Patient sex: F
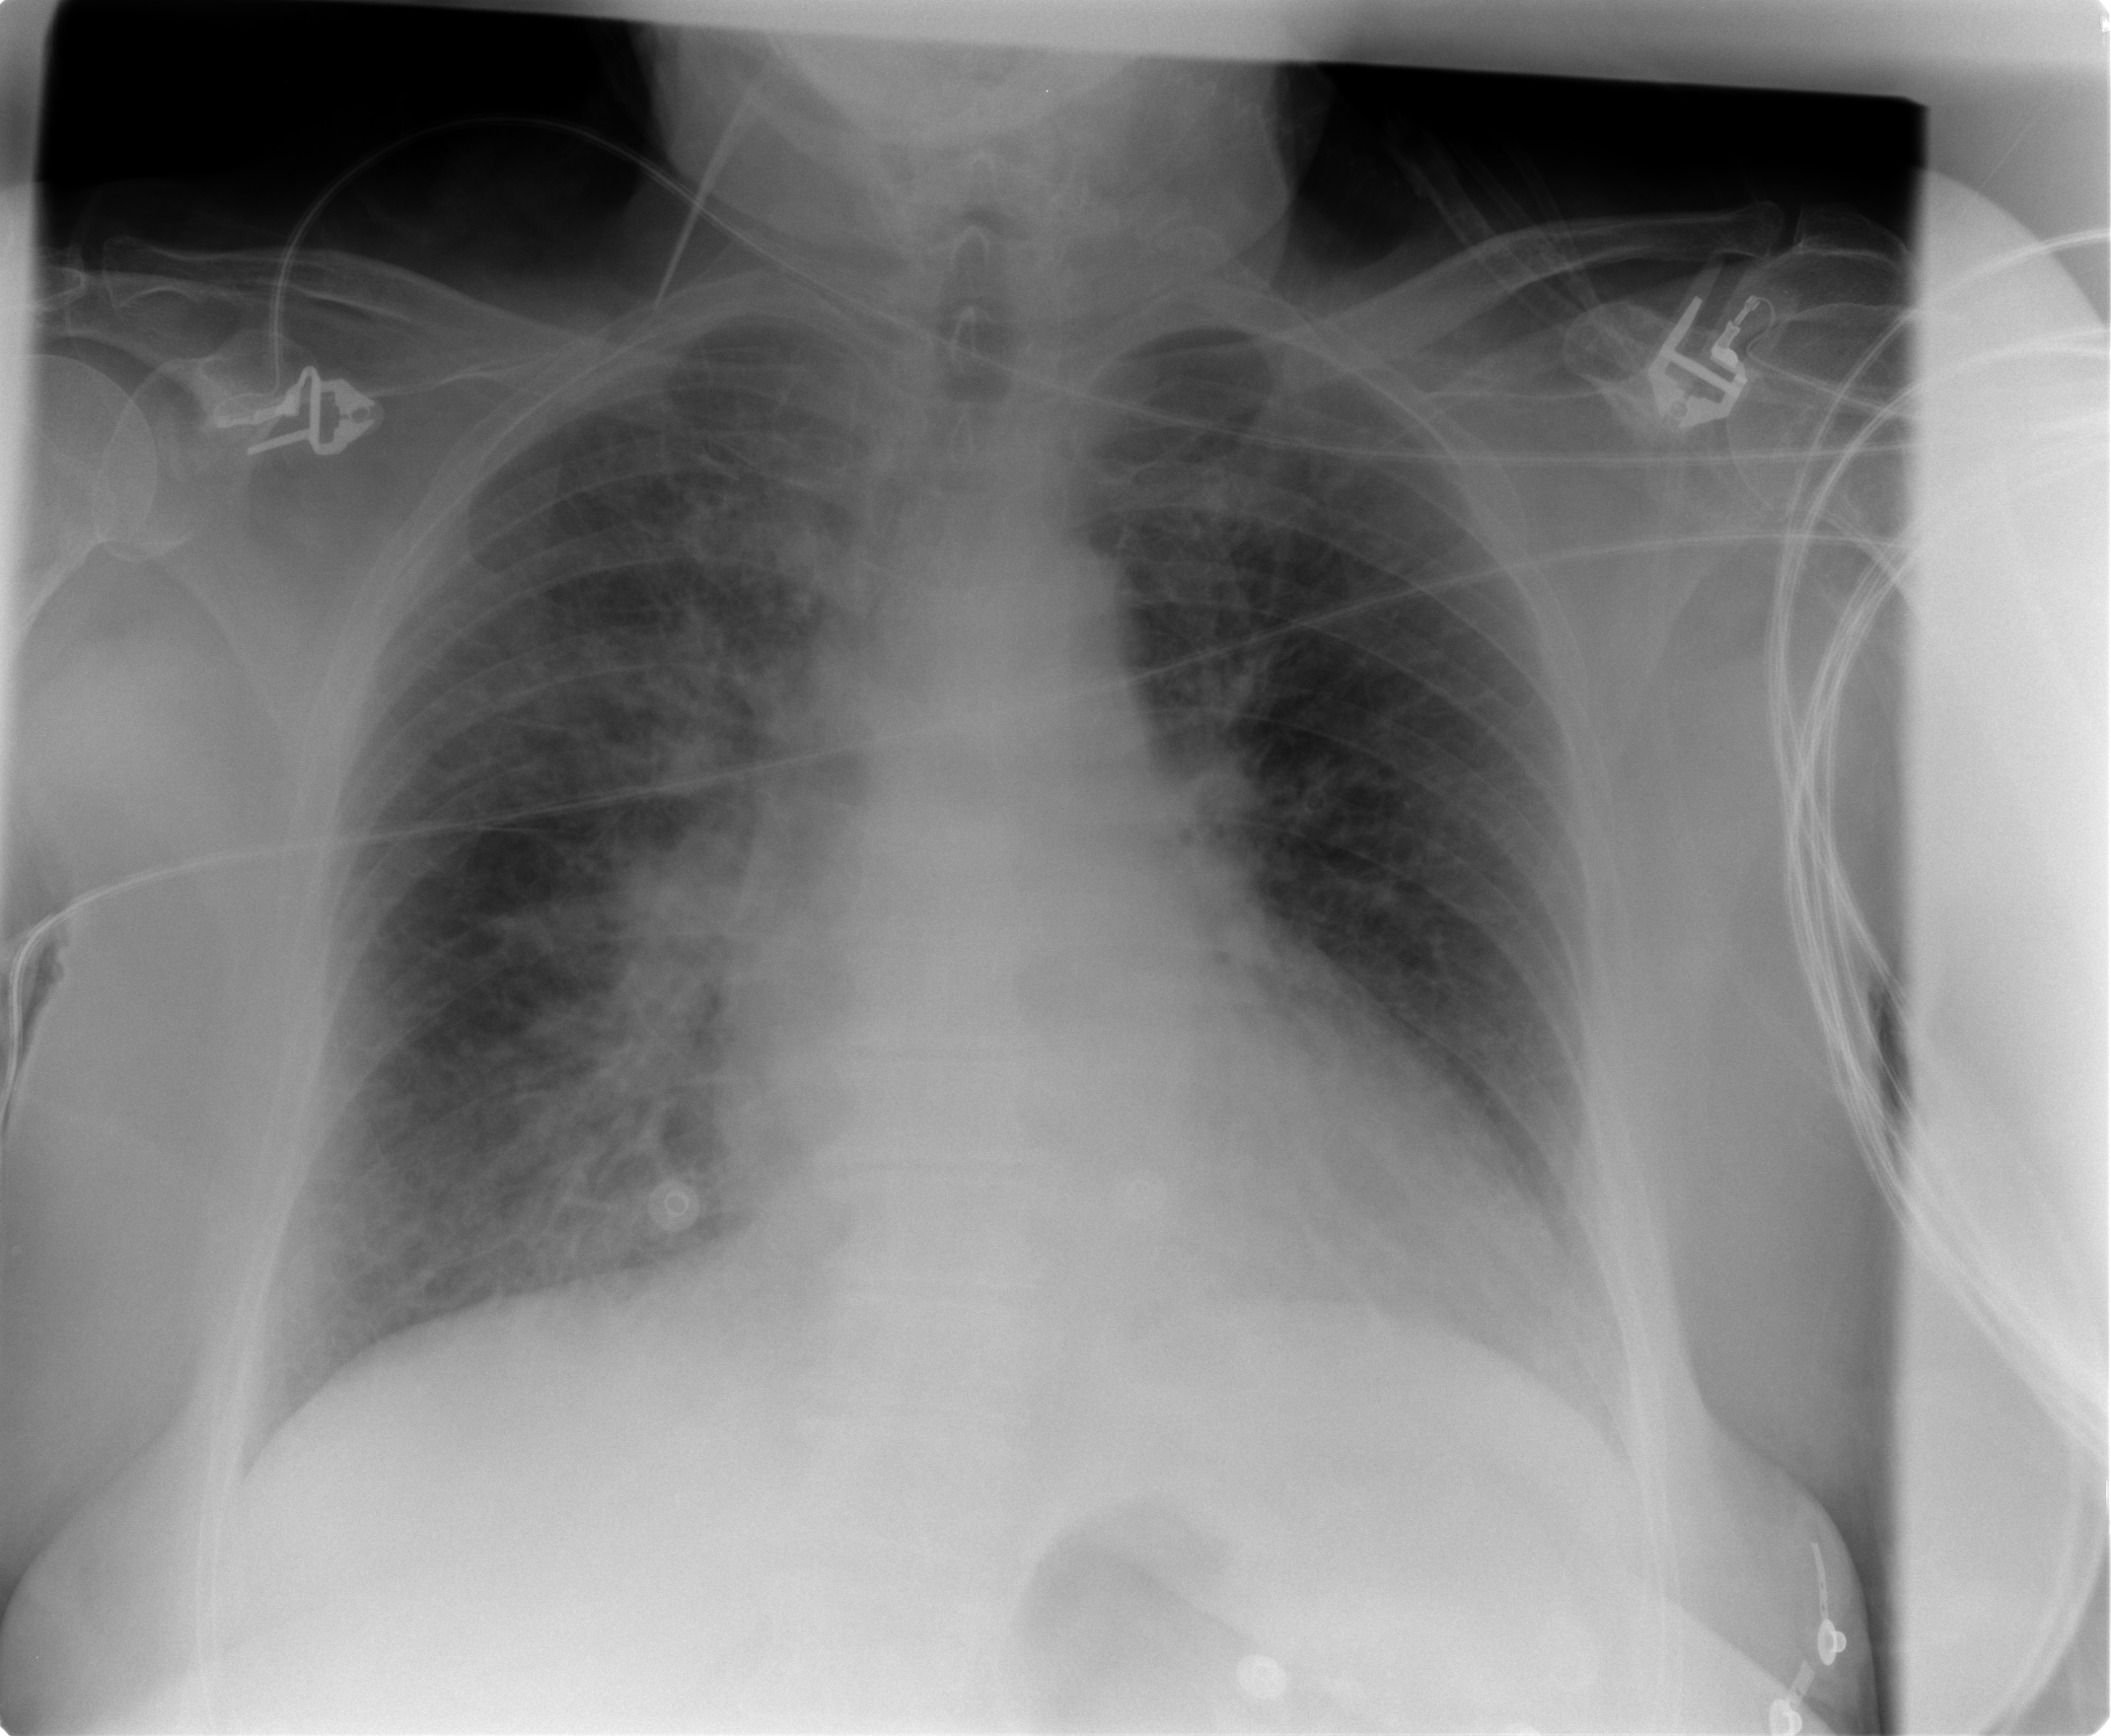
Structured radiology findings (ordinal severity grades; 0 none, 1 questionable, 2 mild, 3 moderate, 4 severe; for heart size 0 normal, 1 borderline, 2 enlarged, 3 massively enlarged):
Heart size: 2
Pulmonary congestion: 3
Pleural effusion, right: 0
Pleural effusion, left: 0
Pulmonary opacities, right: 2
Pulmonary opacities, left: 2
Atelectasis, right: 0
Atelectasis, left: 0